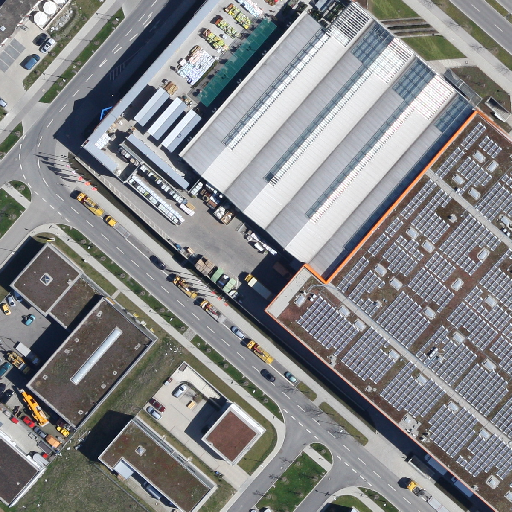
Referring expression: bikeway along with tree